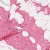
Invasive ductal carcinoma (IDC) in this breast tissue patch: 0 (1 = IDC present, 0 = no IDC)